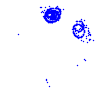
Particle: pion